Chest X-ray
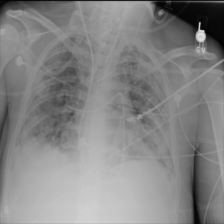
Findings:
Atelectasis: negative
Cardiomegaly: negative
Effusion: negative
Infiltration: positive
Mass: negative
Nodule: negative
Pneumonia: negative
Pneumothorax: negative
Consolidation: negative
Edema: negative
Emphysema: negative
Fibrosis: negative
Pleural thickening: negative
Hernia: negative